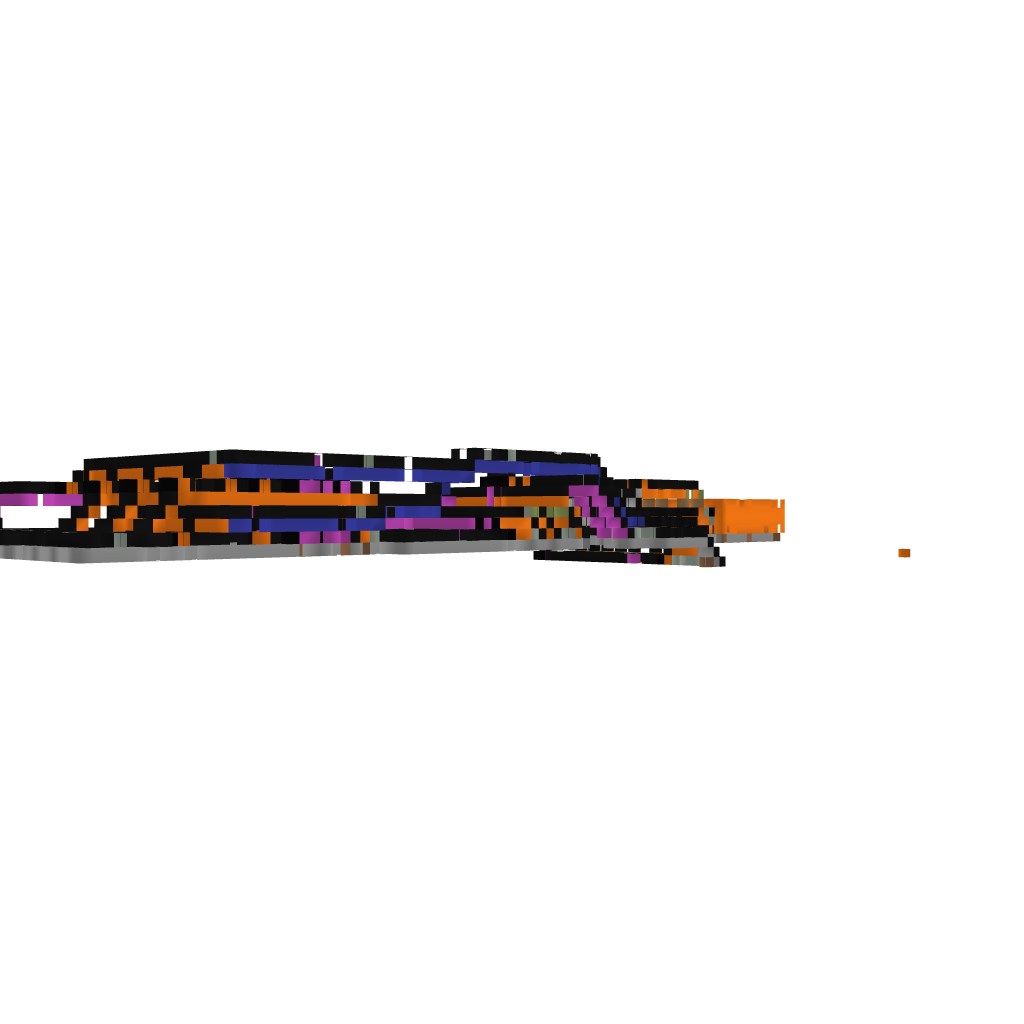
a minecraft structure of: Redstone Calculator